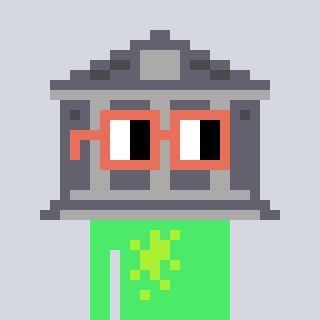
a pixel art character with square orange glasses, a bank-shaped head and a teal-colored body on a cool background